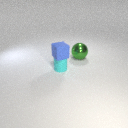
small cyan rubber cylinder below small blue rubber cube